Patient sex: M
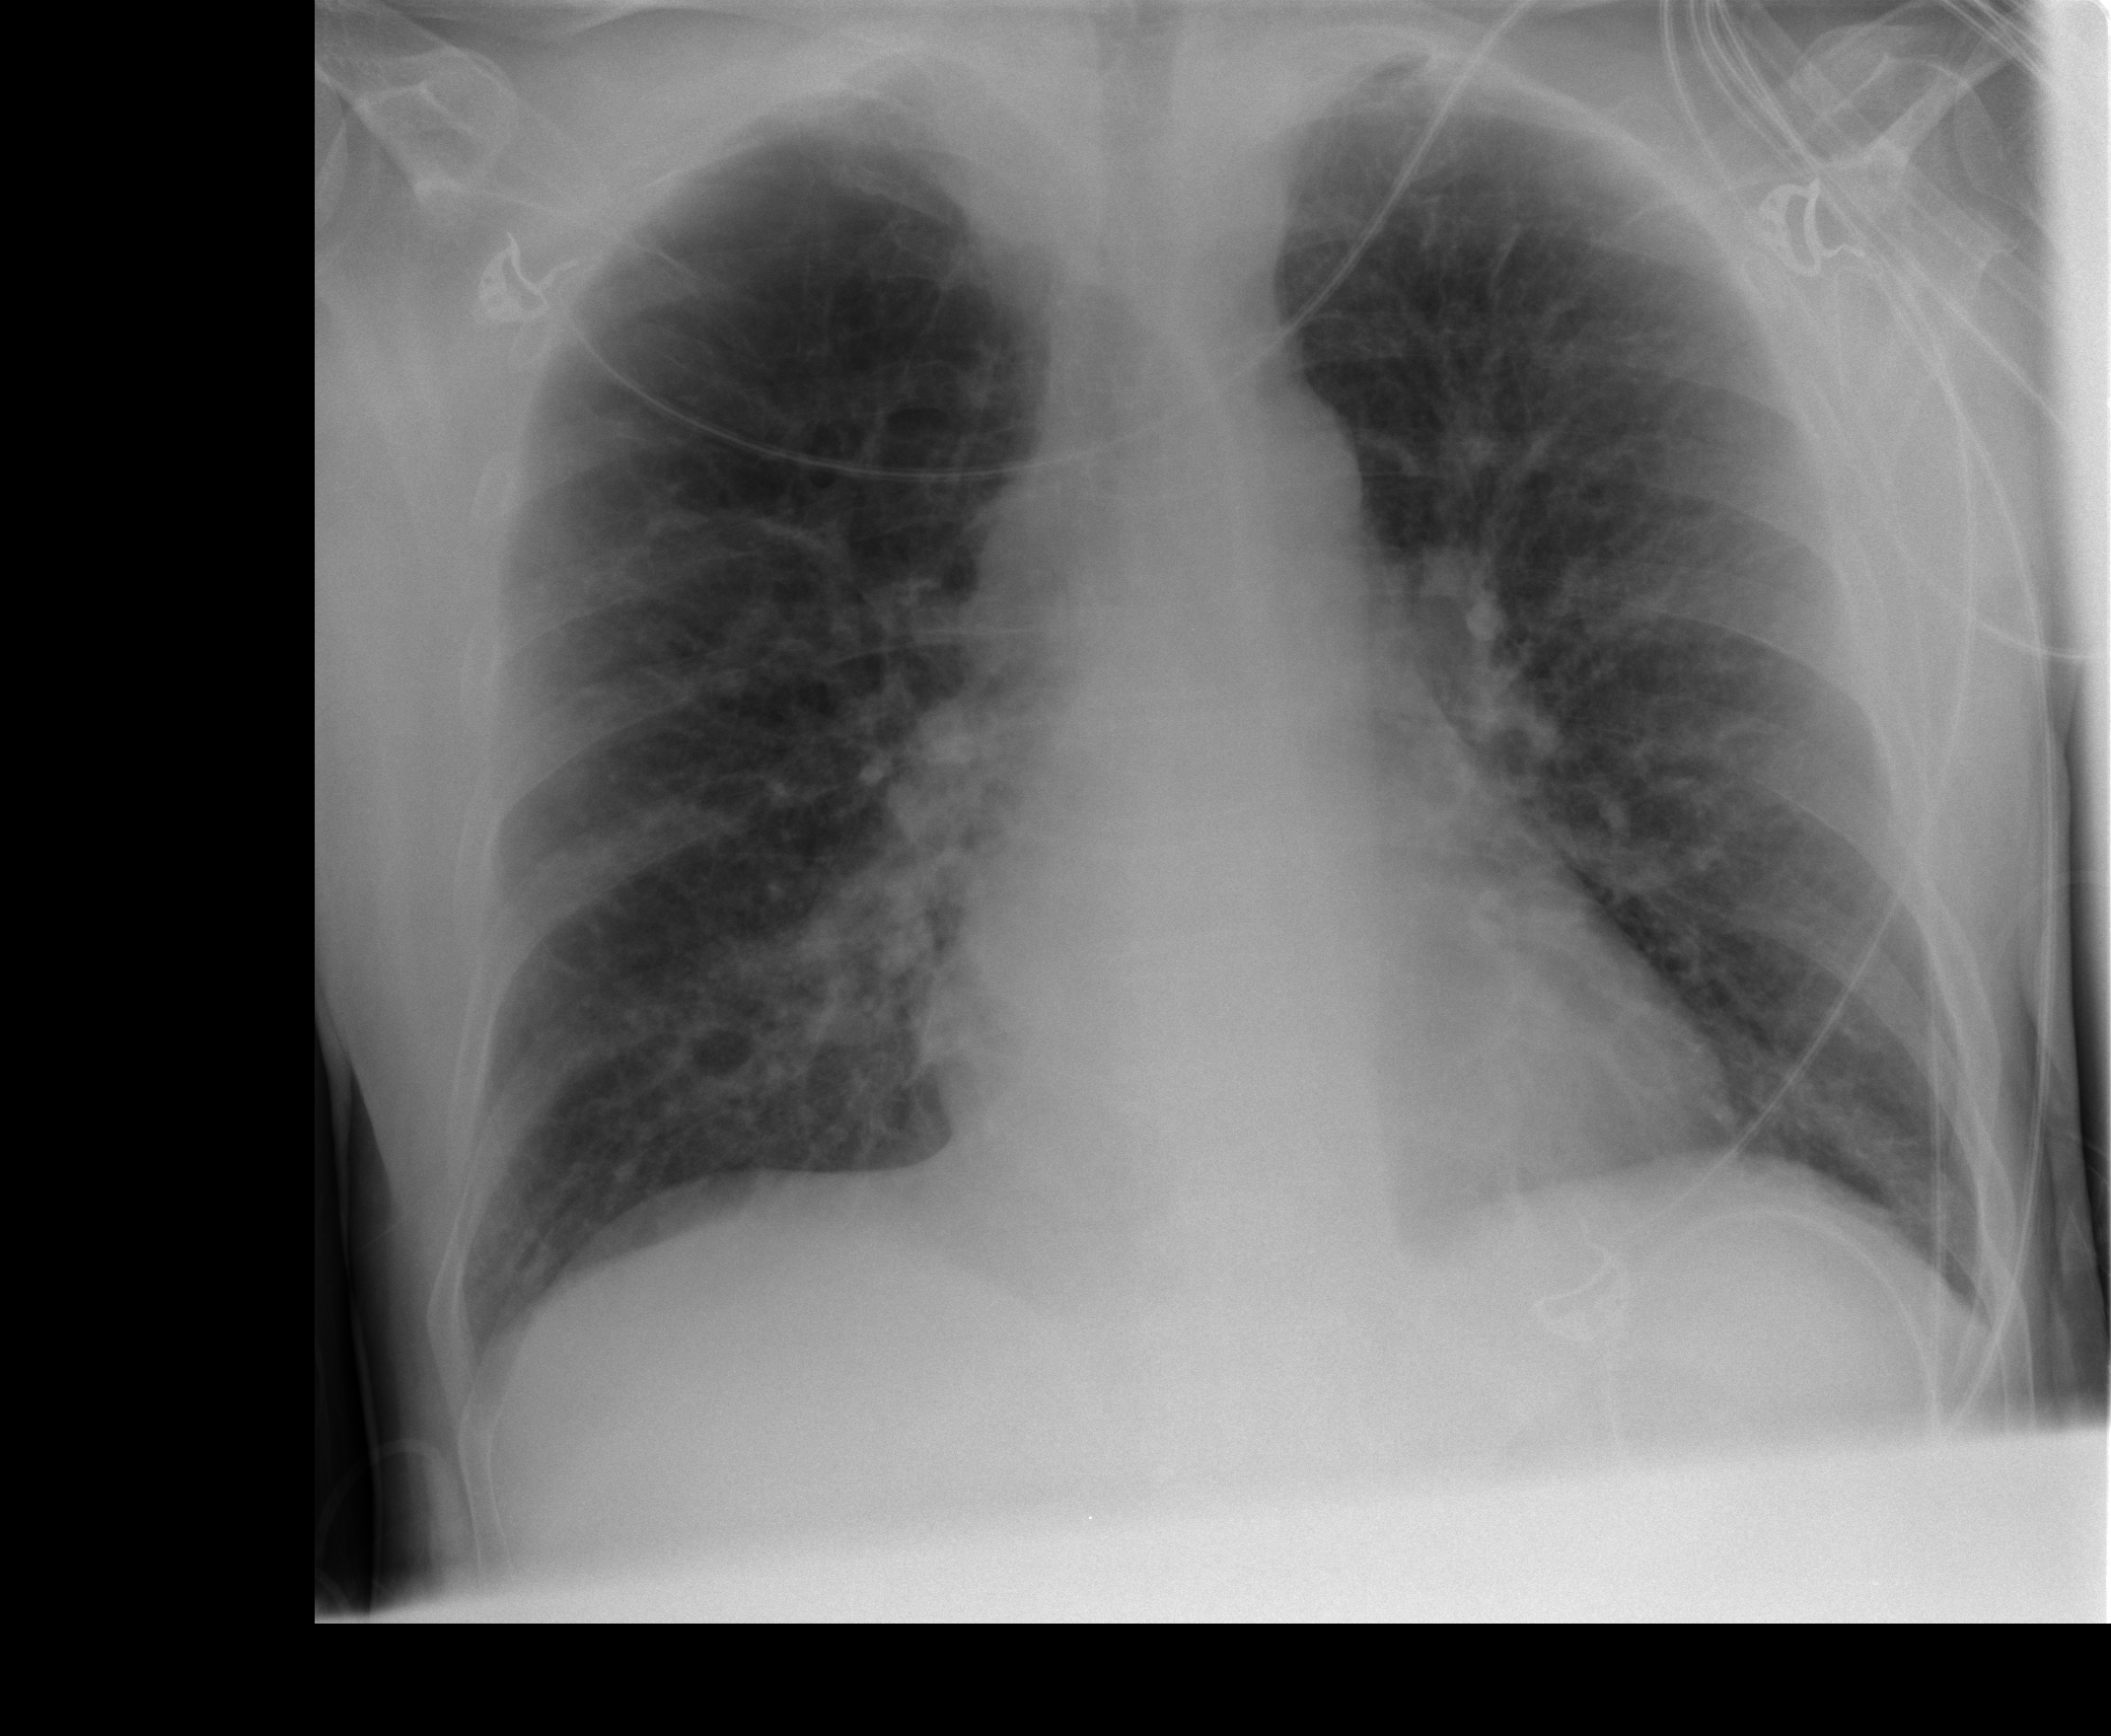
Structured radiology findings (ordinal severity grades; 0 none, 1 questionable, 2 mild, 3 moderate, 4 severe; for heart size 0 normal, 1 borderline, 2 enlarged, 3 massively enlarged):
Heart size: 0
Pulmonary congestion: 1
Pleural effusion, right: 1
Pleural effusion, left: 1
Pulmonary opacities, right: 2
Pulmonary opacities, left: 1
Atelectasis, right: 2
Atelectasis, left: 2